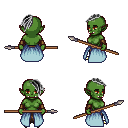
a pixel art fantasy rpg character, female body template, orc, green skin, overskirt, robe skirt, gray long mohawk hairstyle, cloth bracers, gold boots, spear, four views (front, back, left, right), 2x2 character sprite sheet, small pixel art, hard edges, no anti-aliasing